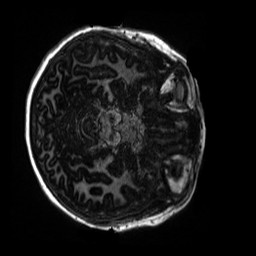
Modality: MP2RAGE
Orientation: axial
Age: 9
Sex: female
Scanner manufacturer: siemens
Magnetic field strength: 3 T
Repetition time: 4 s
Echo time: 0.00303 s